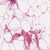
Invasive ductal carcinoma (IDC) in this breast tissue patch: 0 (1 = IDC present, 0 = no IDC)